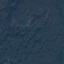
Label: Forest